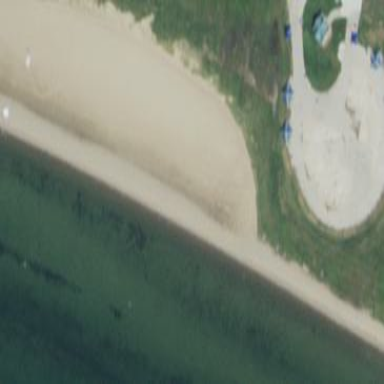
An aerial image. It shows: Scenic beach with natural beauty.